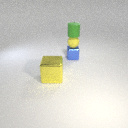
small blue metal cube below small green rubber cylinder